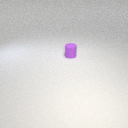
small purple rubber cylinder